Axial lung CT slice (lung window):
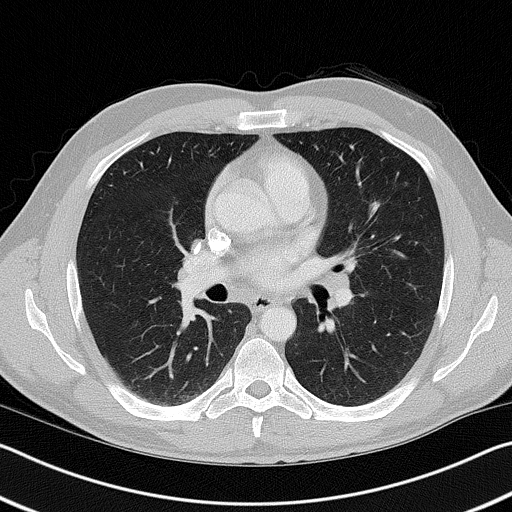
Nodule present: no